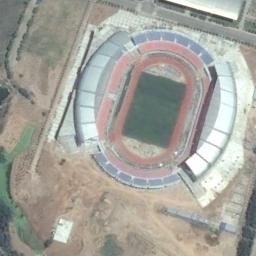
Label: stadium